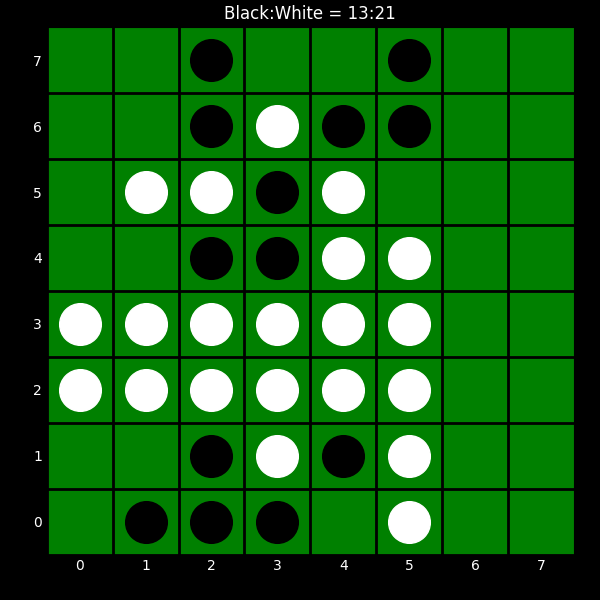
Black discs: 13
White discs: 21